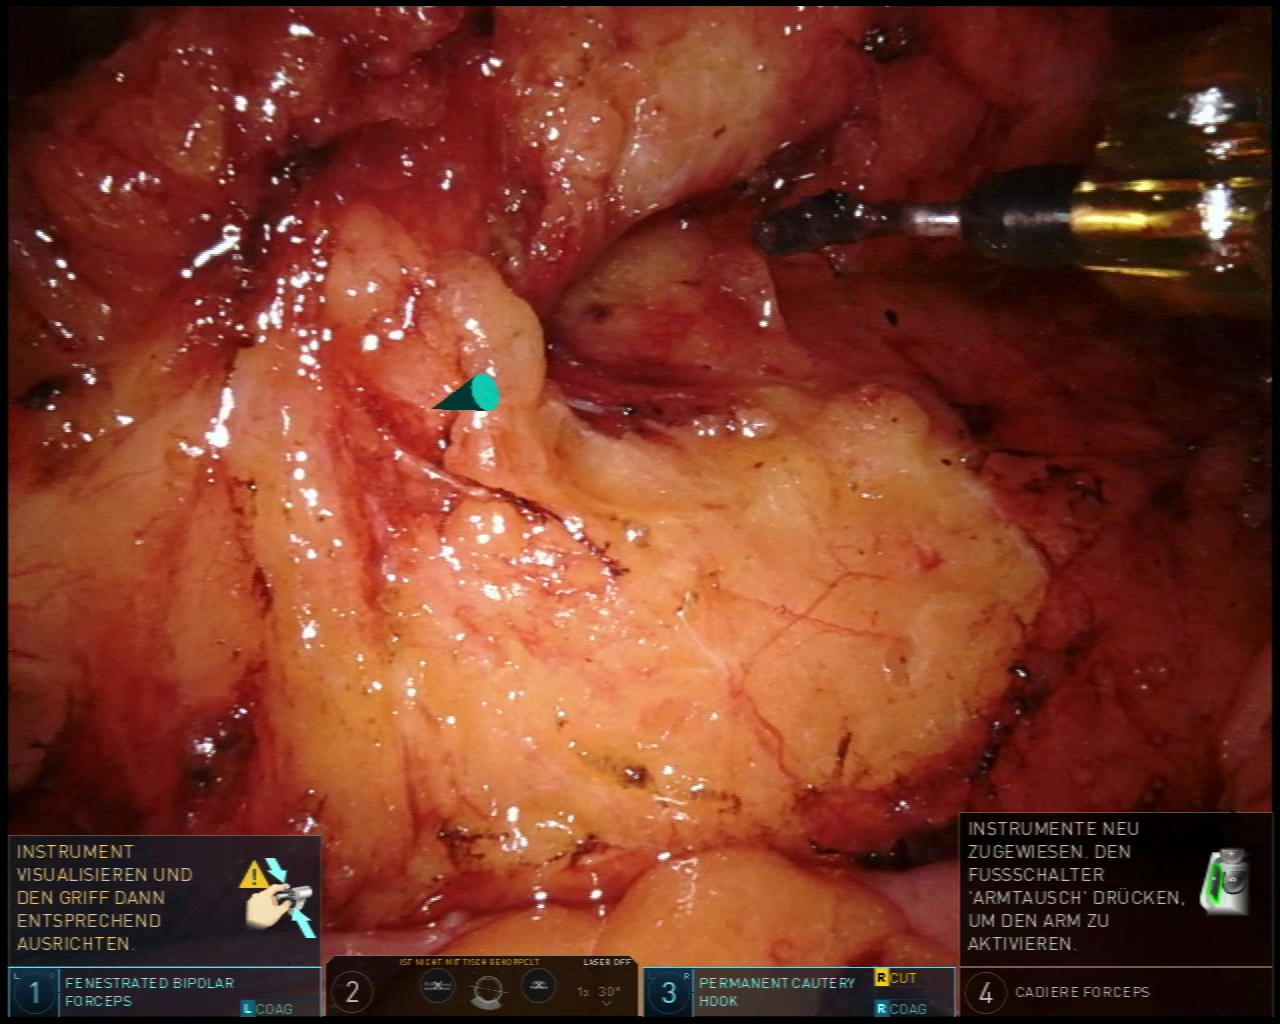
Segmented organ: inferior_mesenteric_artery
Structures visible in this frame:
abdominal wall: no
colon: yes
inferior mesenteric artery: yes
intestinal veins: no
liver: no
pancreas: no
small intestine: no
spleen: no
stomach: no
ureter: no
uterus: no
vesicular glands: no